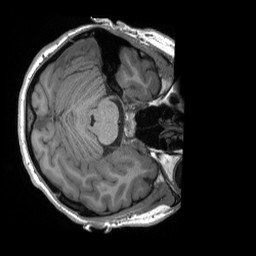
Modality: T1w
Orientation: axial
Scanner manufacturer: siemens
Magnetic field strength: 3 T
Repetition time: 2.4 s
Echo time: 0.00224 s